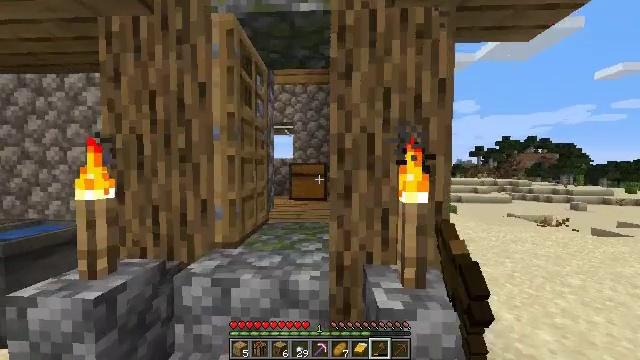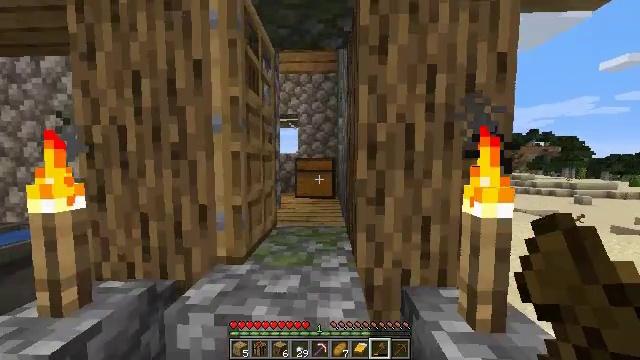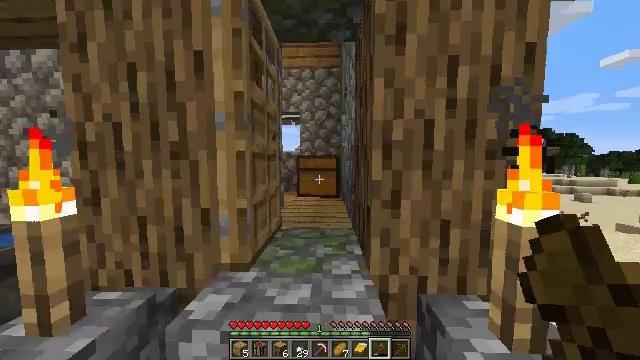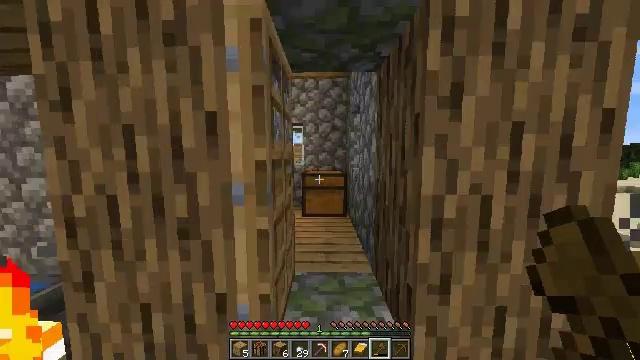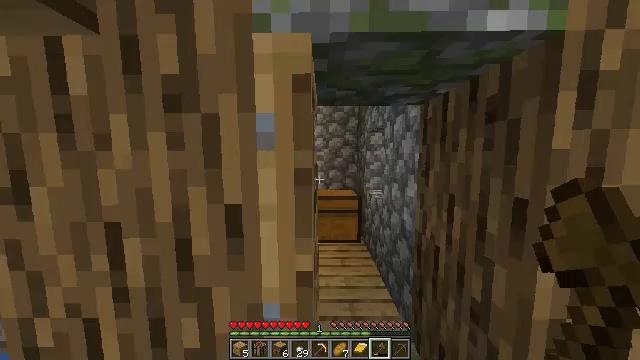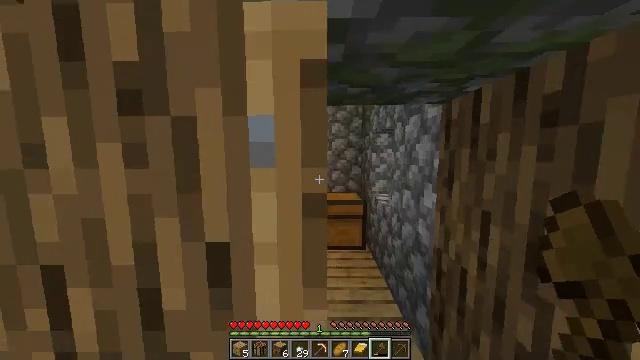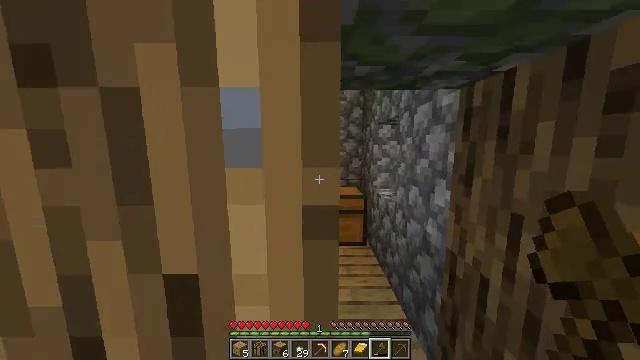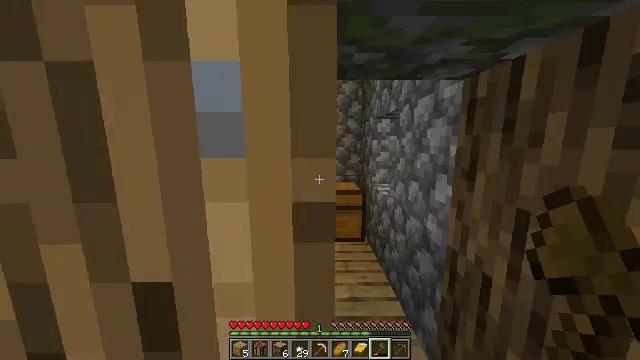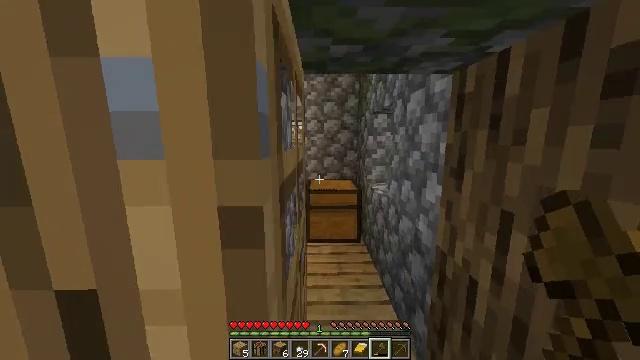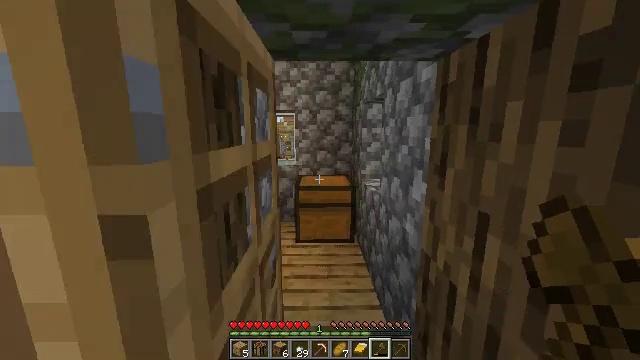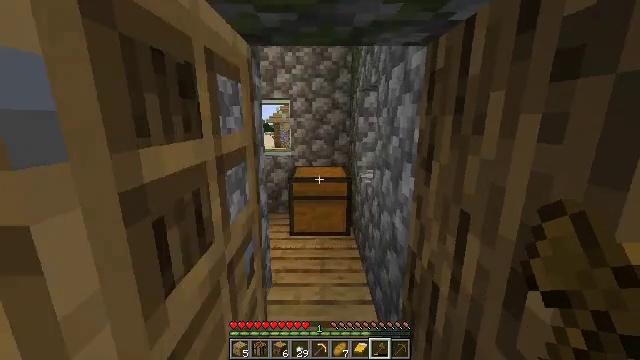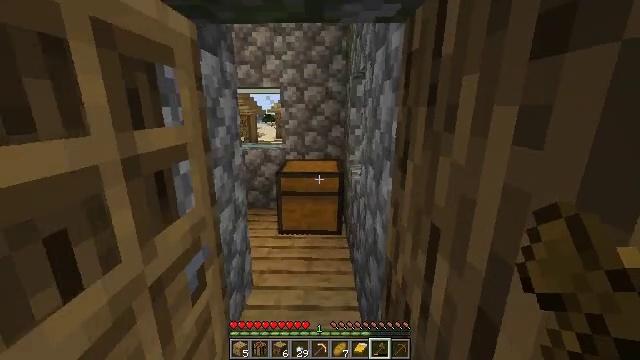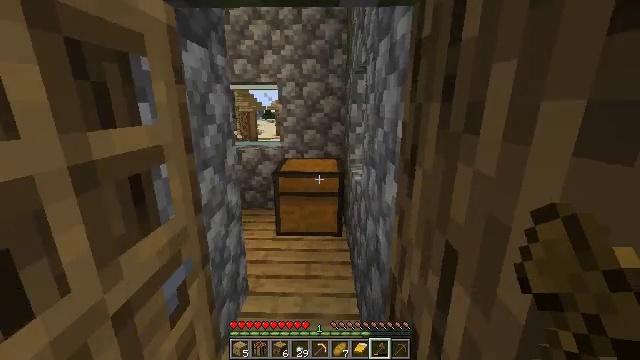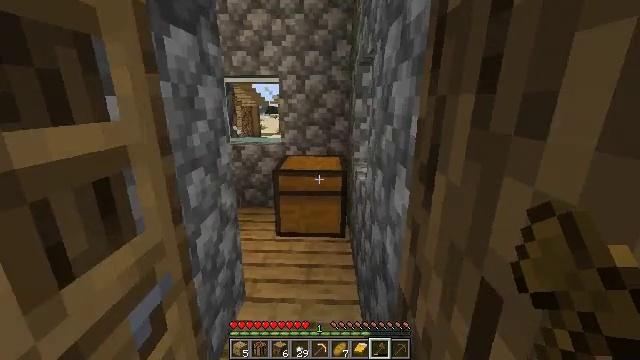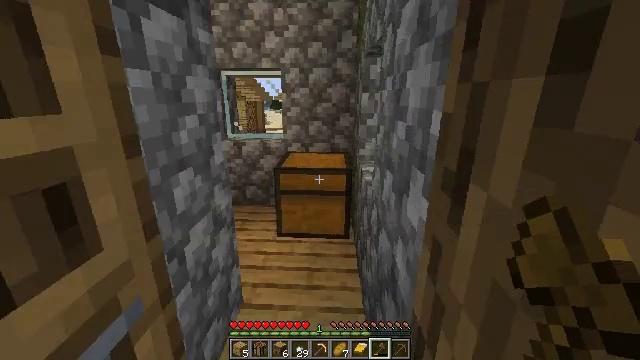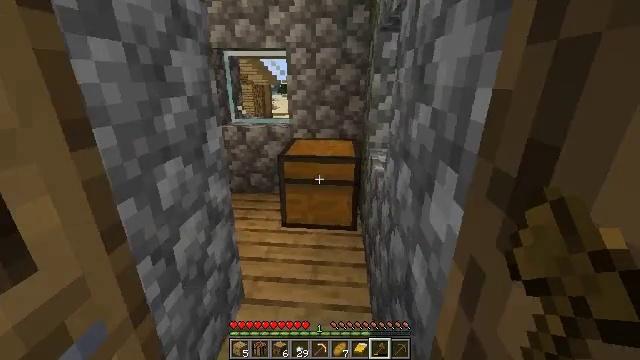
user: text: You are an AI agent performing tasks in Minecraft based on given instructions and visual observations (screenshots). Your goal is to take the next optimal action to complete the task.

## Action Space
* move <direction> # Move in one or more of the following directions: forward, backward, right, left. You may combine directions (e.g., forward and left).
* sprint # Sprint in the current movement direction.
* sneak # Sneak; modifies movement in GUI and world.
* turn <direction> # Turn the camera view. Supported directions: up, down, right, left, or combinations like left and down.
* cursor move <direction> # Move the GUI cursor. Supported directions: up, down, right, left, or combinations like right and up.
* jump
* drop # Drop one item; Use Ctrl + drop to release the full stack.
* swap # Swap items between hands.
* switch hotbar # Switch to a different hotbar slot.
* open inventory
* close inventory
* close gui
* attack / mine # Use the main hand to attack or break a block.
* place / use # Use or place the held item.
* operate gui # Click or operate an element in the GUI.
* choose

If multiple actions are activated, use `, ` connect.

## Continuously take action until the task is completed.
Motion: motion action
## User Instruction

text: Mine the chest to collect it.
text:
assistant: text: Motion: move forward and move left, turn down
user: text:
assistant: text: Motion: move forward and move left
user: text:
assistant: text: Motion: move forward and move left, turn right and down
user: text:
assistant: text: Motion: move forward
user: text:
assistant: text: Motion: move forward
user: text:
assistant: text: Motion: move forward, turn down
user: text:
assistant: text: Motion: move forward and move right, turn down
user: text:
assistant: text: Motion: move forward and move right
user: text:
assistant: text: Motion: move forward and move right, turn down
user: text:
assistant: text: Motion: move forward and move right, turn down
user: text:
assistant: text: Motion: move forward and move right, turn down
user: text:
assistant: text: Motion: move forward and move right
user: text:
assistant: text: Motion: move forward and move right, turn down
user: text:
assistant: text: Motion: move forward, turn left and down
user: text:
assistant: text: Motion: move forward, turn left and down, use / place
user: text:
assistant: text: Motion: move forward, use / place
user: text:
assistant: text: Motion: use / place
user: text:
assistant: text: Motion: no_op
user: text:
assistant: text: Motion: no_op
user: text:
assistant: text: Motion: open gui
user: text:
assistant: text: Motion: no_op
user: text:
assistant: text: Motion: no_op
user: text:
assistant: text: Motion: no_op
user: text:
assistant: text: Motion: no_op
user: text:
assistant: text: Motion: no_op
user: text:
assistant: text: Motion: no_op
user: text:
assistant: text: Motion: no_op
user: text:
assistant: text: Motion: no_op
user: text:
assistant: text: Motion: no_op
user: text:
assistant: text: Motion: no_op